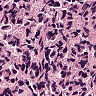
Metastatic tissue present: yes